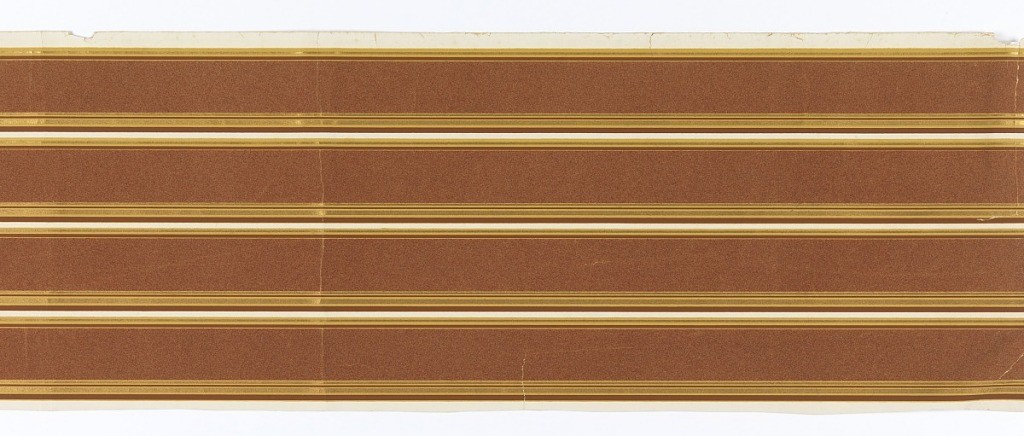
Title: borders
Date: ca. 1860
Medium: Machine-printed paper, flocked
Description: Four equal dark tan flocked strips are separated by narrow white, dark brown and gilt lines.